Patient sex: M
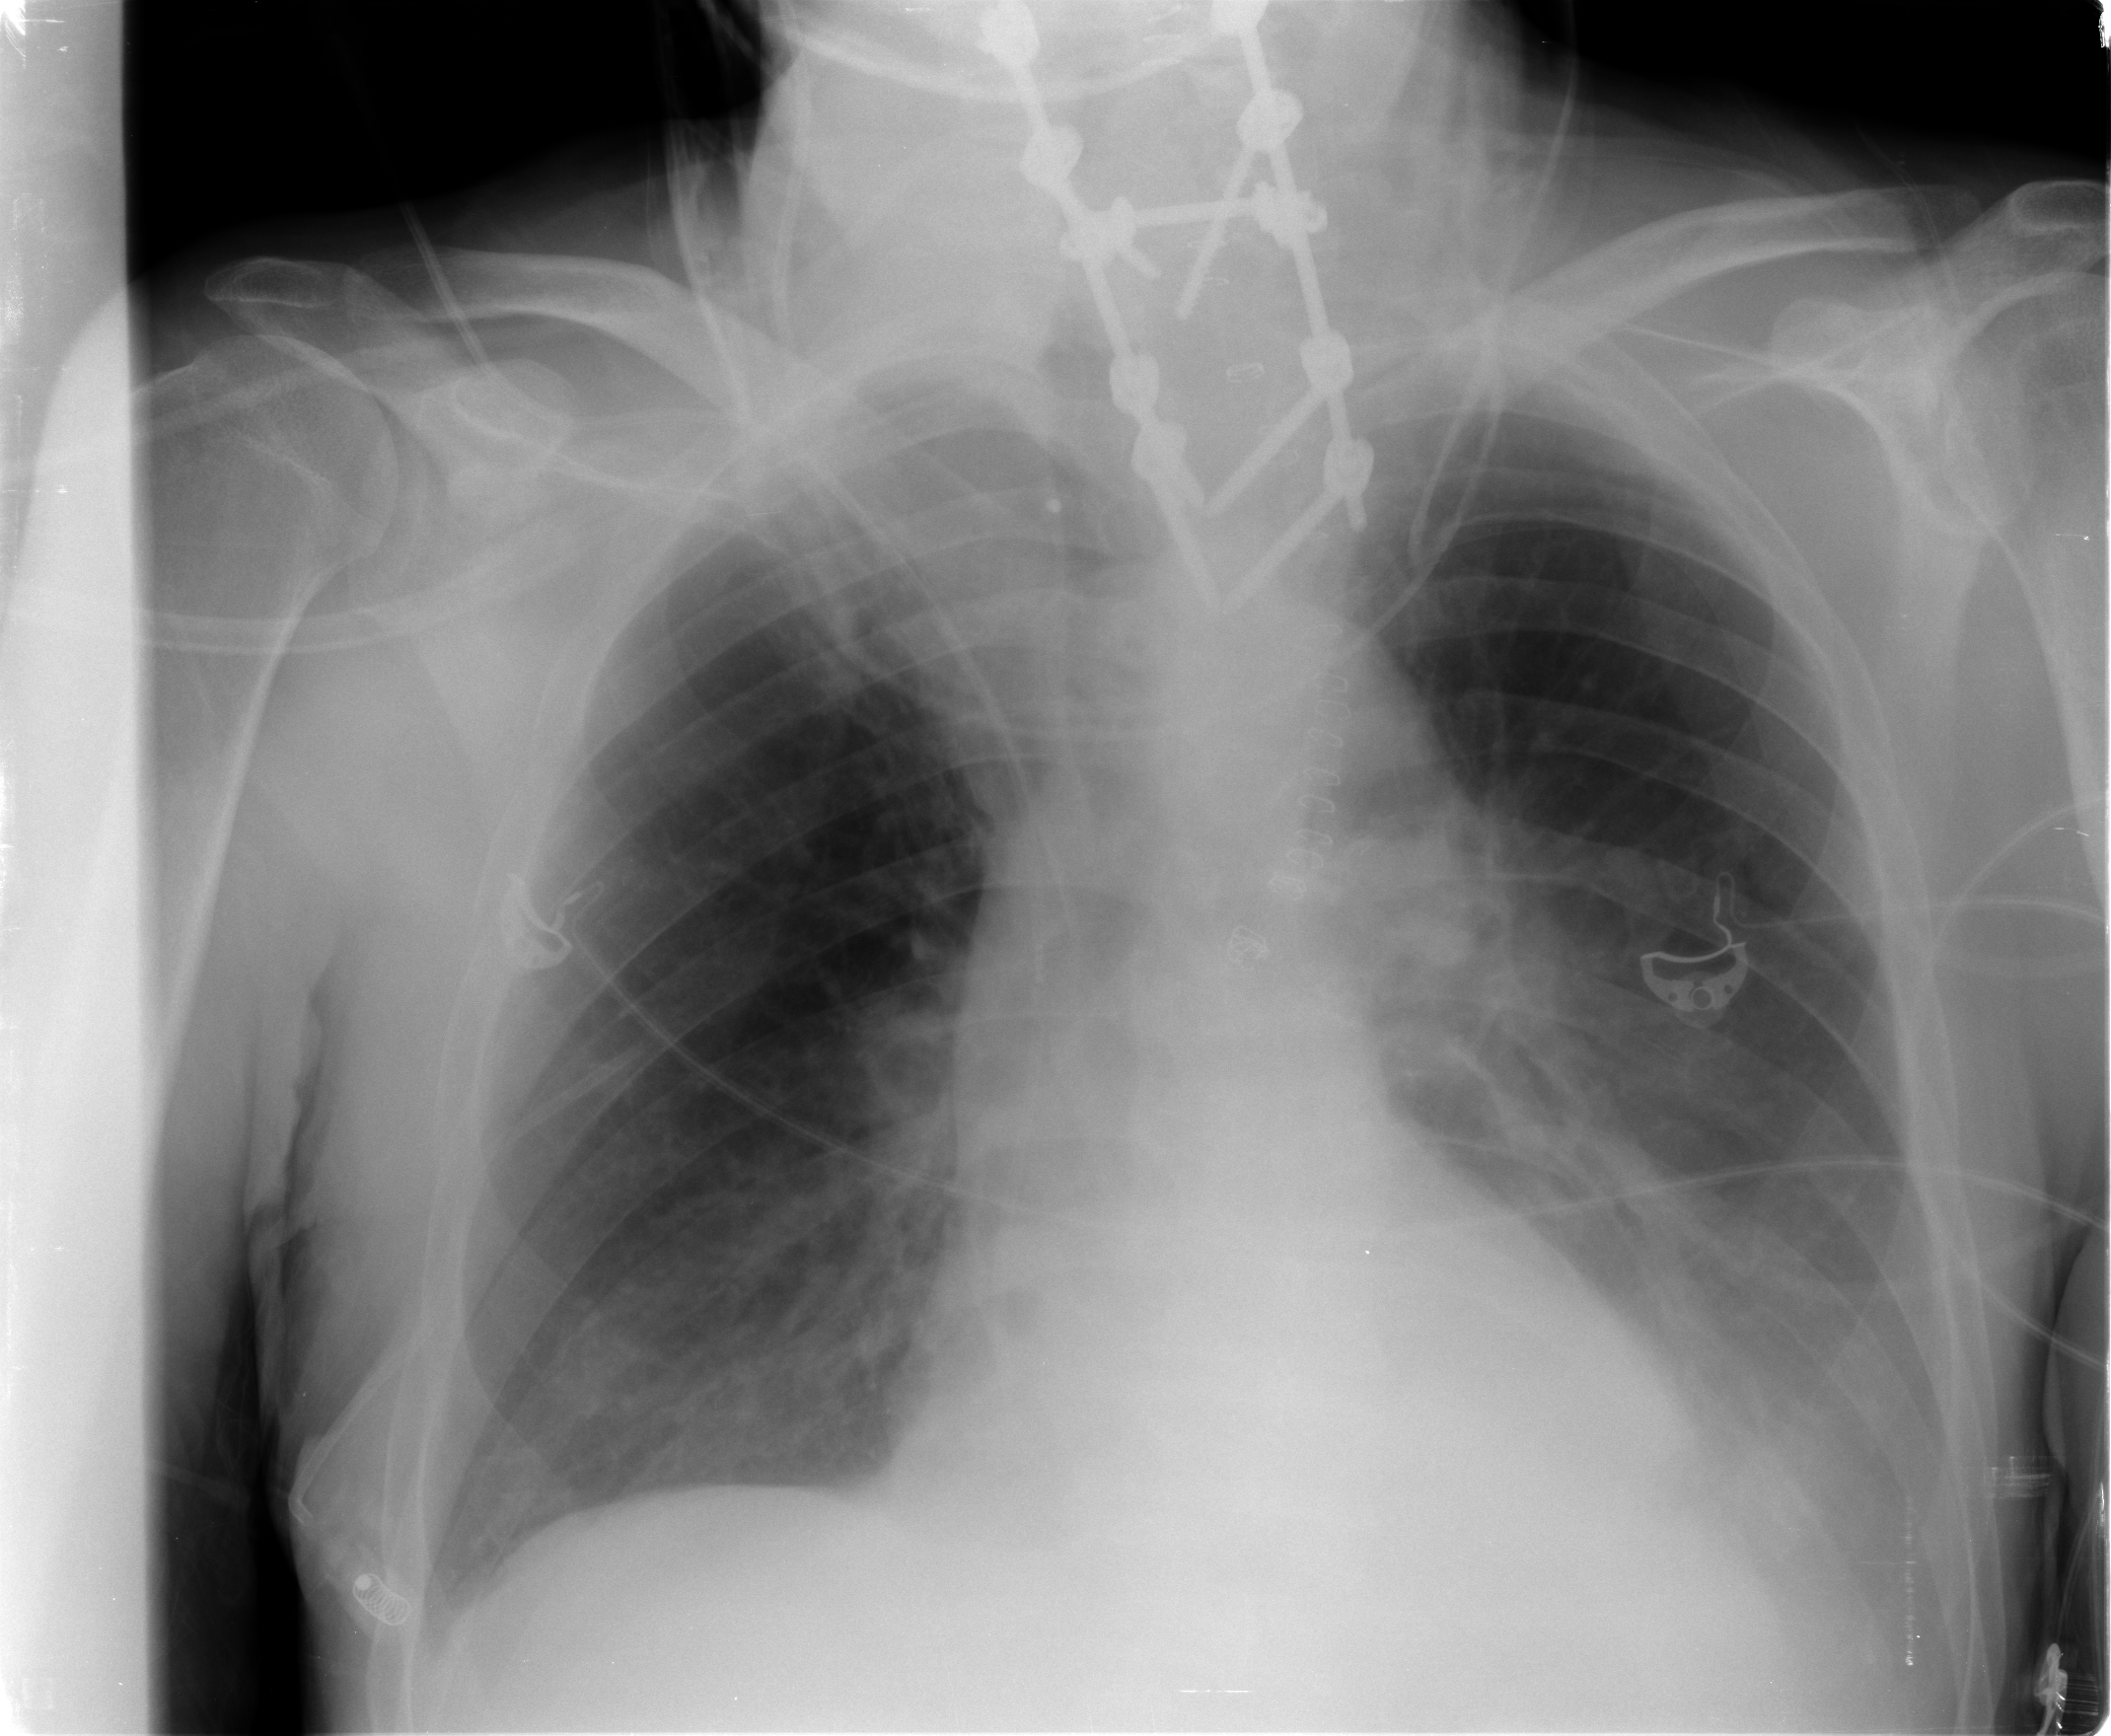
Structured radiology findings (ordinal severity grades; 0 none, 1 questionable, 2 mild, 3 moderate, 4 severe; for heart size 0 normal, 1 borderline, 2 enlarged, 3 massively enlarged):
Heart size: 0
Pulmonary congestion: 2
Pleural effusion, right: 1
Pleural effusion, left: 3
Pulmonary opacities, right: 1
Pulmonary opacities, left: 0
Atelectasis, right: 2
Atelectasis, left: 2